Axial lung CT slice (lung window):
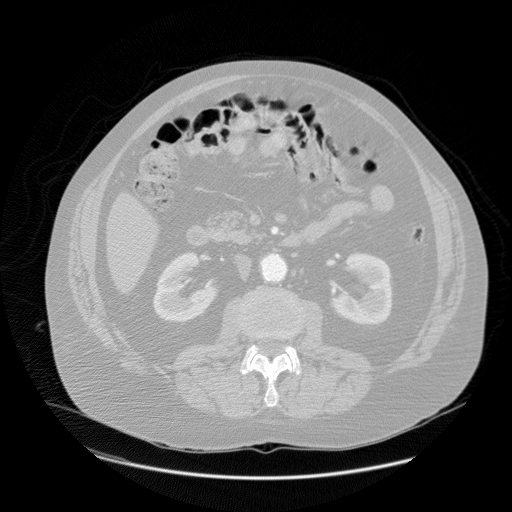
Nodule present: no